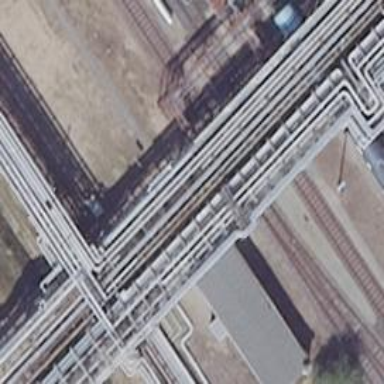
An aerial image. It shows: Railway switch.